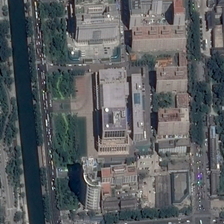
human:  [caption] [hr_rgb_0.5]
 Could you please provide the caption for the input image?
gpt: some buildings and many green trees are near a river in a commercial area .

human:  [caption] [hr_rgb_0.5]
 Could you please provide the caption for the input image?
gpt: some buildings and many green trees are near a river in a commercial area .

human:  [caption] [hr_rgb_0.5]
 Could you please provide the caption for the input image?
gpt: the trees surround the road and the cars are on the road .

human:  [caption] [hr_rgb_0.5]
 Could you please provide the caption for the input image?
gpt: tall buildings are on both sides of the road .

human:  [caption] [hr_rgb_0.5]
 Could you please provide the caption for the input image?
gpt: tall buildings are on both sides of the road .